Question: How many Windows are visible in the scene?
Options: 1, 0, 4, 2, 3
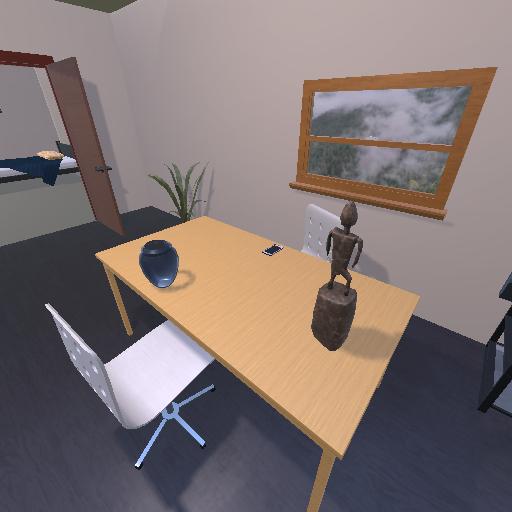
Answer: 1